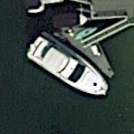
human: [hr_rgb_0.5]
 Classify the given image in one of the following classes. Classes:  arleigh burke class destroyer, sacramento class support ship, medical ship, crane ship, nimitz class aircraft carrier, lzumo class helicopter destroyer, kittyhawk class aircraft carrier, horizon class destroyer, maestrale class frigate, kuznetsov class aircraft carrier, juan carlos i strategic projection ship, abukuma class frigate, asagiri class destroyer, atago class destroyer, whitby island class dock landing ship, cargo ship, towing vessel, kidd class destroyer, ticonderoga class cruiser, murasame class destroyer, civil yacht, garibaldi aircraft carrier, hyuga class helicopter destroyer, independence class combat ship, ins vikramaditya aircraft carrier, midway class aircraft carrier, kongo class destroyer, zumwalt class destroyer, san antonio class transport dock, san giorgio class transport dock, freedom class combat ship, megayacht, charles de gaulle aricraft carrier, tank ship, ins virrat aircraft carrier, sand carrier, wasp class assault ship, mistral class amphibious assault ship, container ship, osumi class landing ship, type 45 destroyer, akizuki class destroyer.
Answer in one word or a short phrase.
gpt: Civil yacht